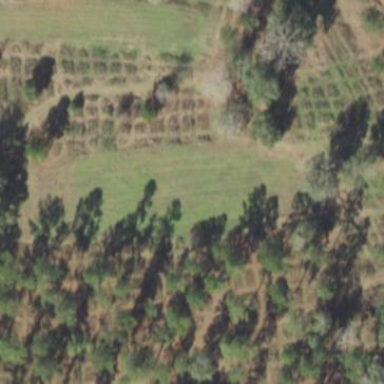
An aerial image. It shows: Orchard.